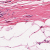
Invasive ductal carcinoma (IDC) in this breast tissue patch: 0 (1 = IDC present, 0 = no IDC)